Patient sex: M
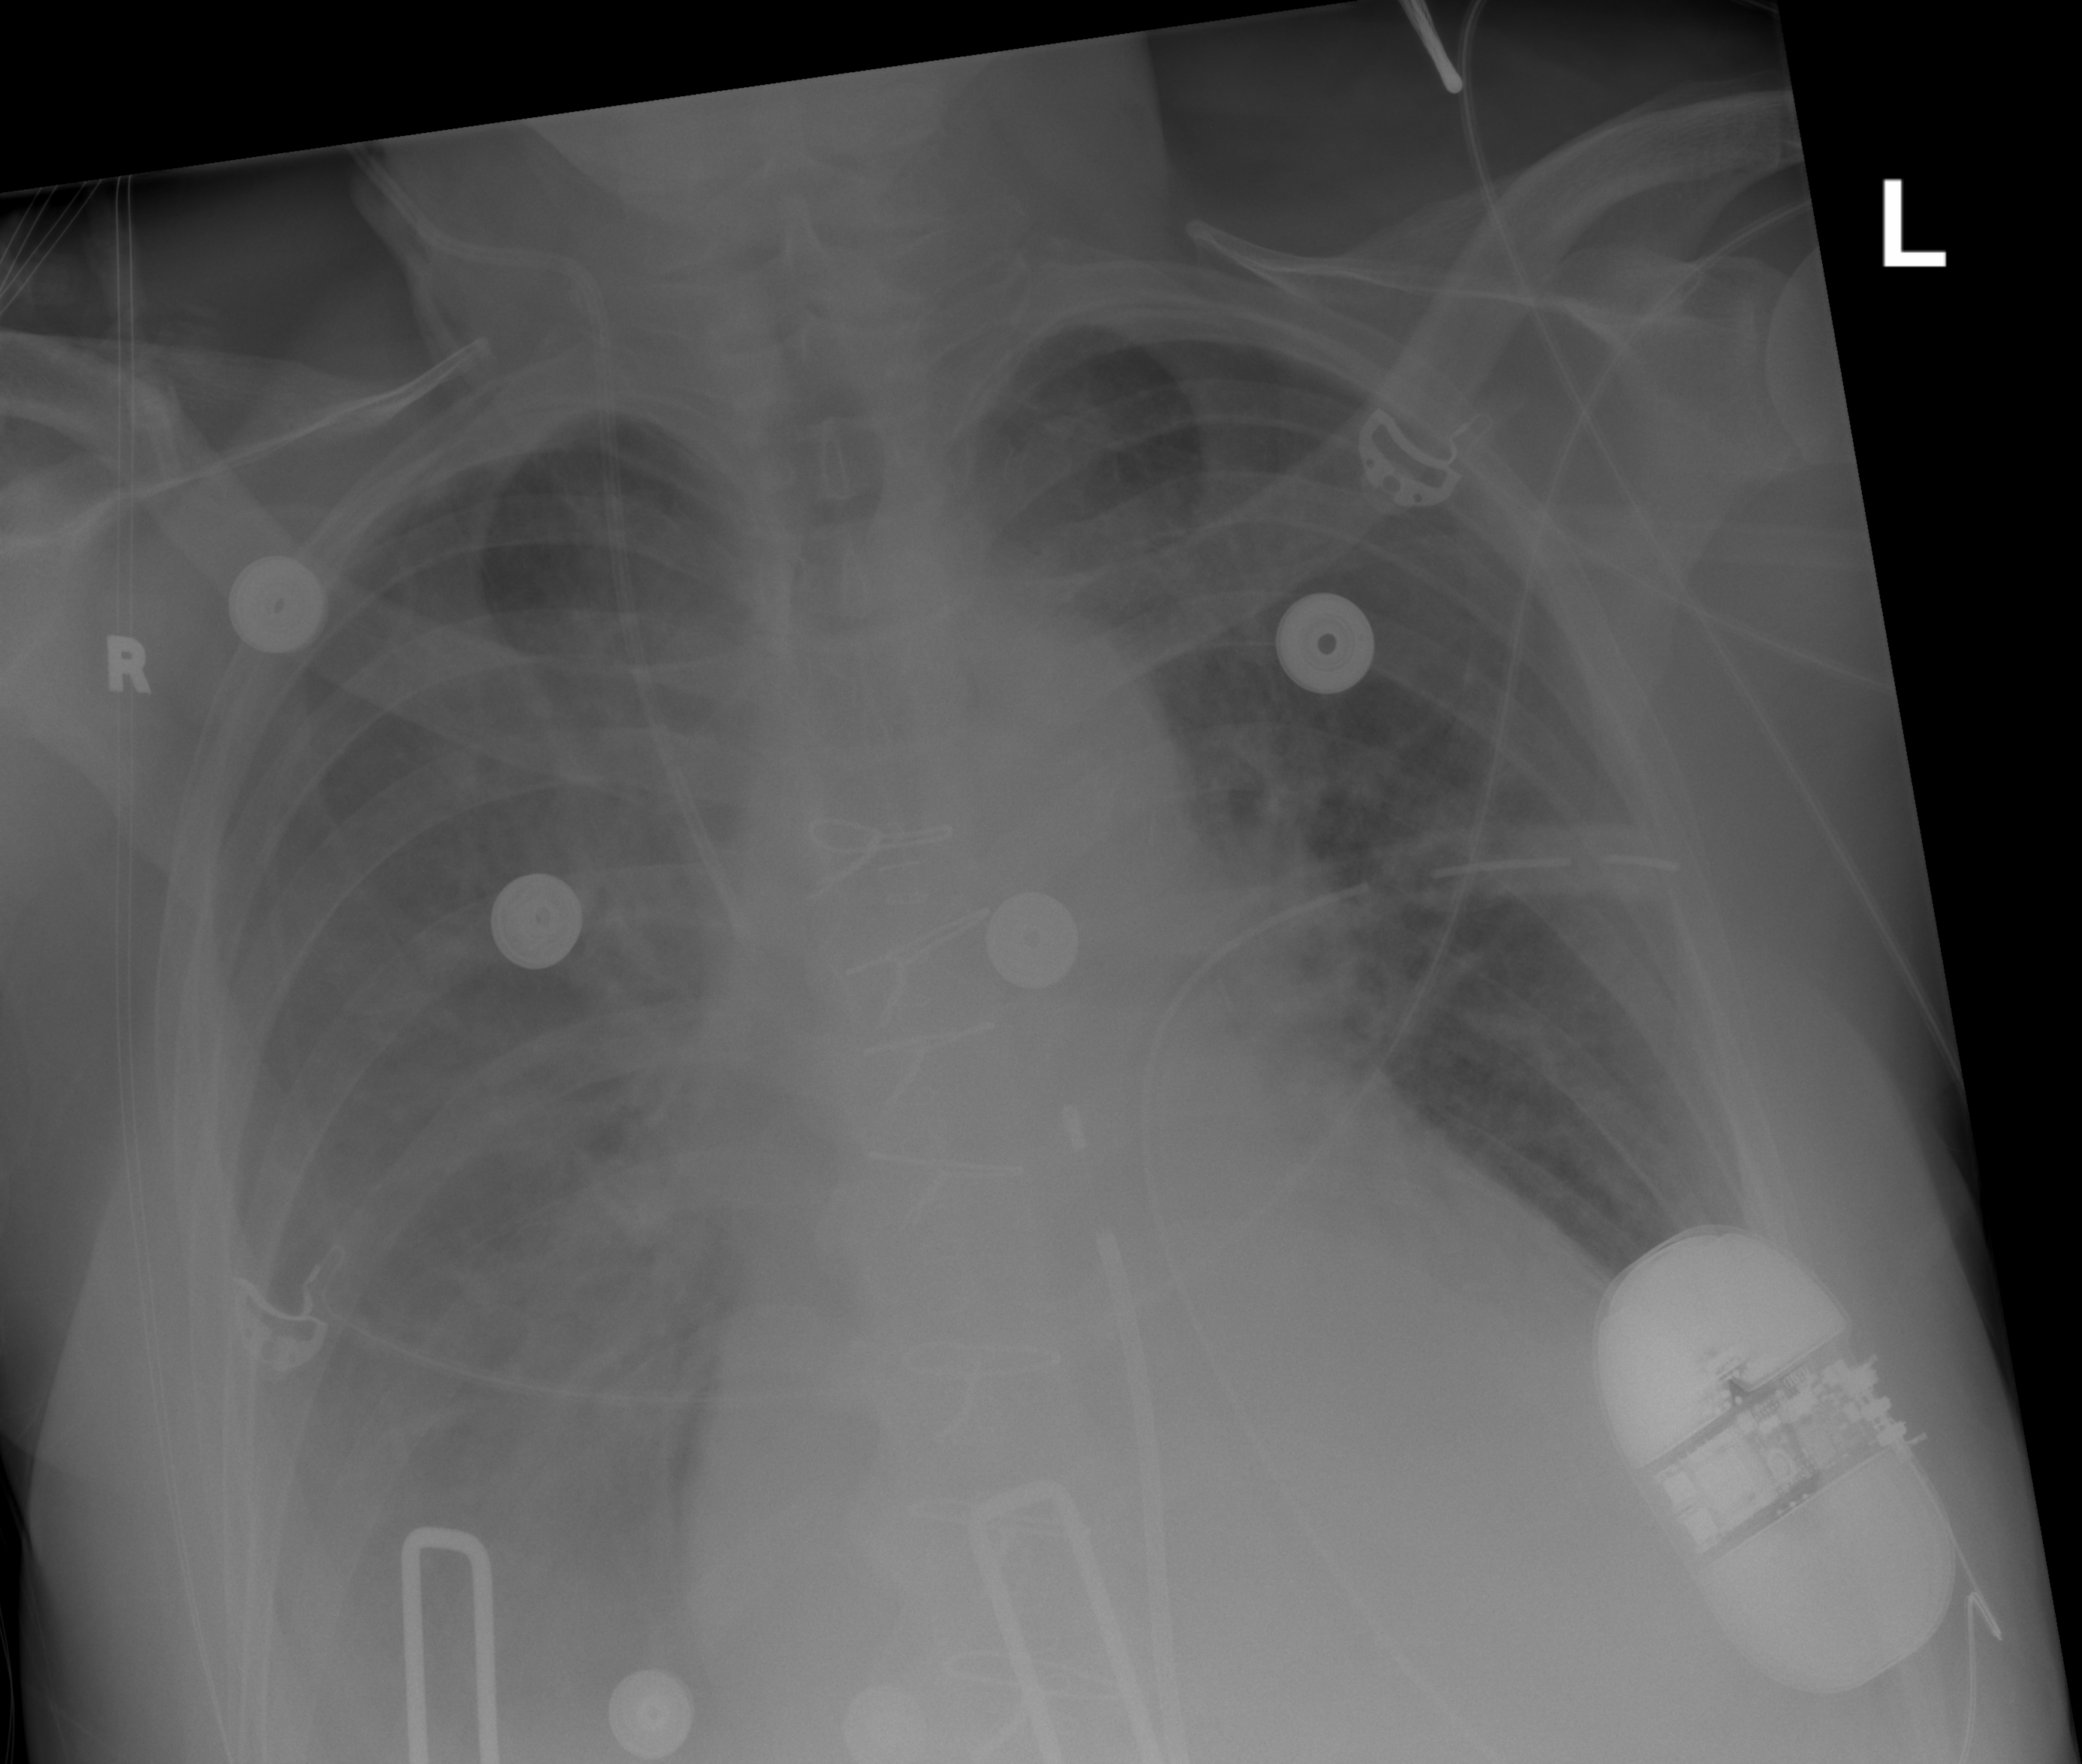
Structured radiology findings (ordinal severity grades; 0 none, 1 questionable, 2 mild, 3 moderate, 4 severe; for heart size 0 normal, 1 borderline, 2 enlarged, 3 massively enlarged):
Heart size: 2
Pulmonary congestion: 1
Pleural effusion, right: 2
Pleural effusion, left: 1
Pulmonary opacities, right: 1
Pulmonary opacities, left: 0
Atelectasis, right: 2
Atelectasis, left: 2